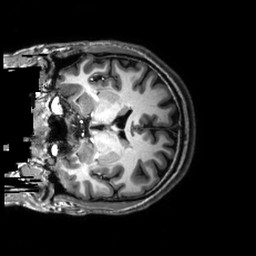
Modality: T1w
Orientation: coronal
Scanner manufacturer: philips
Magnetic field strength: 3 T
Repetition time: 0.0096 s
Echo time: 0.0046 s